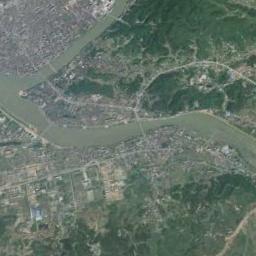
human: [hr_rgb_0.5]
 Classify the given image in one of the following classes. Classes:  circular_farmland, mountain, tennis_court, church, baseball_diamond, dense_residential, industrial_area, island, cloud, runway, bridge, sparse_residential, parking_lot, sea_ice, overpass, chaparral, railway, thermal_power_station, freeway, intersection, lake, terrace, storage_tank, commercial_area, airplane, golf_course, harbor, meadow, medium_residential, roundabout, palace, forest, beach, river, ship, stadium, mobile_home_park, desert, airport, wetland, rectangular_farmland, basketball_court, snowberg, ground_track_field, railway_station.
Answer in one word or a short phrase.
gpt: river